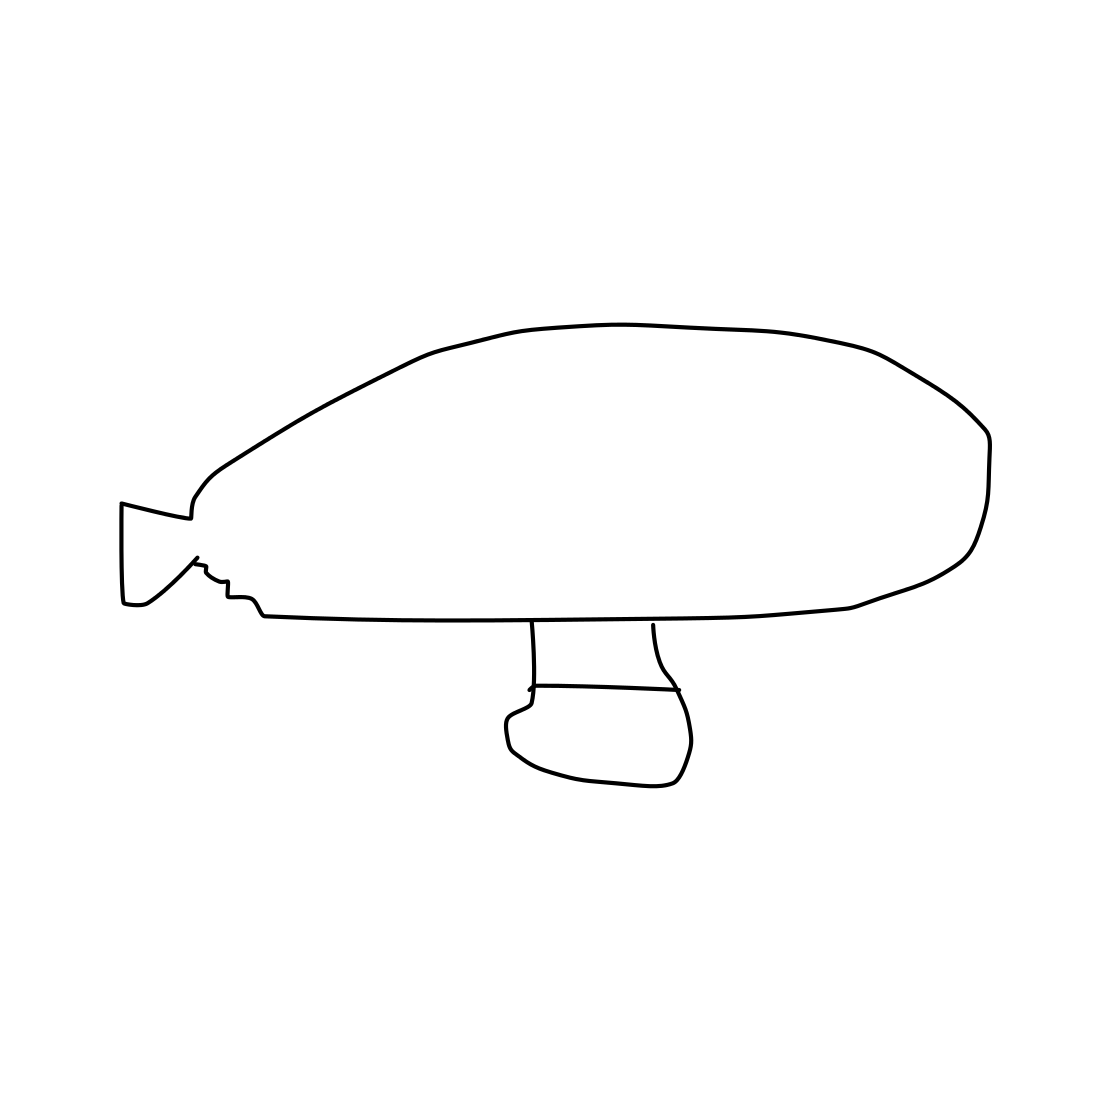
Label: blimp